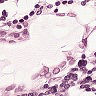
Metastatic tissue present: yes